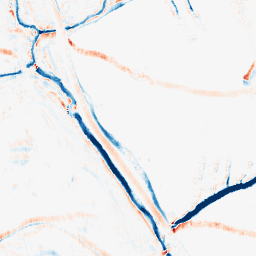
Category: morphological
Decomposition family: morphological_rect
Decomposition parameters: operation: average
width: 5
height: 10
Upsampling method: bspline
Upsampling parameters: scale: 2
Upsampling scale: 2